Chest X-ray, PA view. Patient: 49 years old, sex M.
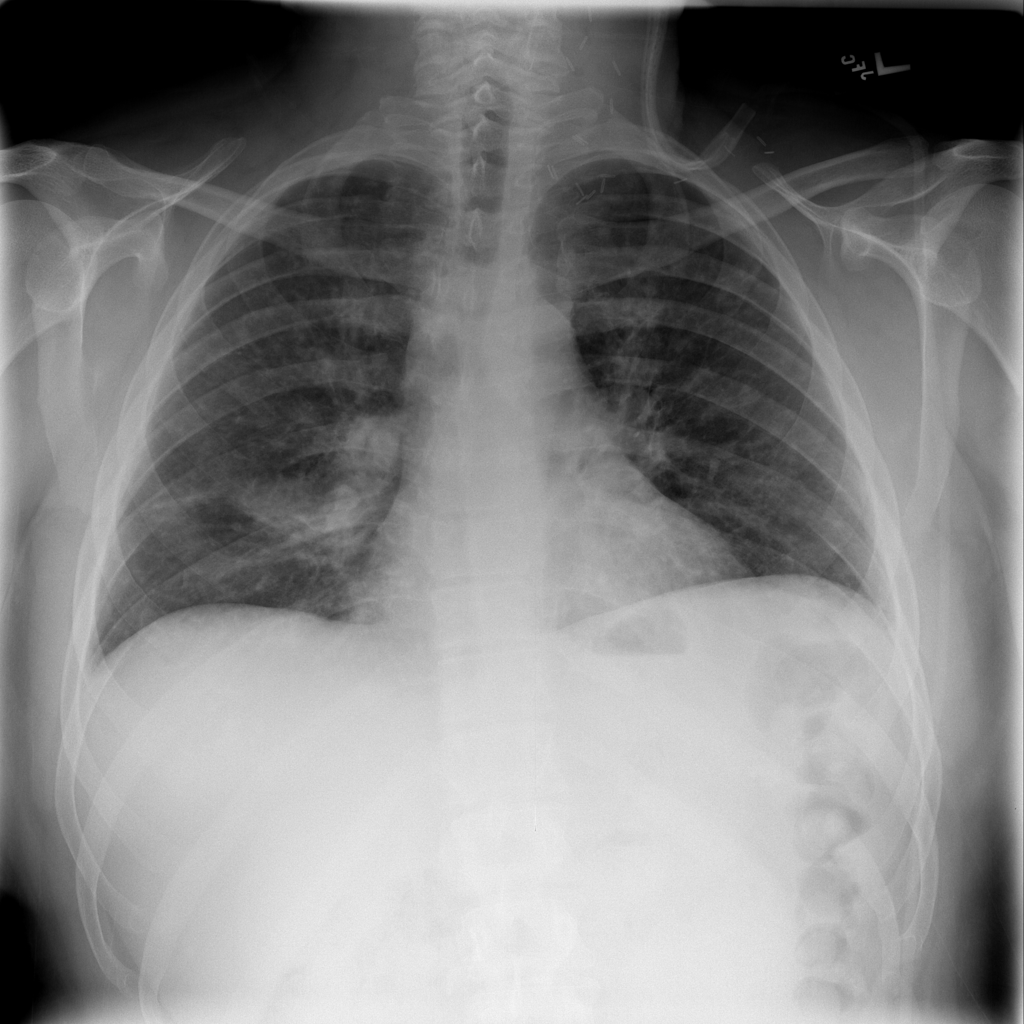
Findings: Consolidation, Pneumonia